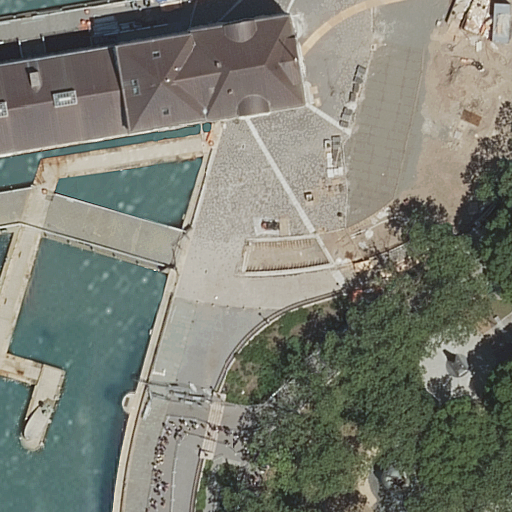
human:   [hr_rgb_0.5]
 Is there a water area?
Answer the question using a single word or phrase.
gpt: yes

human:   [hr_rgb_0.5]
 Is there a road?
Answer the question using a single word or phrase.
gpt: yes

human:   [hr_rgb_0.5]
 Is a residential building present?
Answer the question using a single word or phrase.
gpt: yes

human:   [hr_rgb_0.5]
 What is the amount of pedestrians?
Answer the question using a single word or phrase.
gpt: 10

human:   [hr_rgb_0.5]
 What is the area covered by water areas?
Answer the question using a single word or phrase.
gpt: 1293m2

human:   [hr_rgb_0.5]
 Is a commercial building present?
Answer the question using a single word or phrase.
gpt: no

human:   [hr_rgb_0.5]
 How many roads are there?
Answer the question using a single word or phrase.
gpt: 6

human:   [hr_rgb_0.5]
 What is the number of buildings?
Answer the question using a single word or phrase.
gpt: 1

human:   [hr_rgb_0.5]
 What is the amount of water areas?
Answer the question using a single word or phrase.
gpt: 1

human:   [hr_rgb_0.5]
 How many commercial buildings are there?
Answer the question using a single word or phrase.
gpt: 0

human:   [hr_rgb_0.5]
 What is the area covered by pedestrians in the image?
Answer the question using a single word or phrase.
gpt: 6470m2

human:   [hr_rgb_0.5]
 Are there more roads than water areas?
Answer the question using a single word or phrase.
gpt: yes

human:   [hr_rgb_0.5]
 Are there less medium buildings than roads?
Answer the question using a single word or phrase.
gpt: yes

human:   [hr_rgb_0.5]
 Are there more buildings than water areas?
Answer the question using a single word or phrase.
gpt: no

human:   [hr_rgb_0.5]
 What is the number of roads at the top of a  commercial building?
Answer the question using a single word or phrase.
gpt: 0

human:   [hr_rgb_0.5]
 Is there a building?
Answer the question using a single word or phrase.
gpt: yes

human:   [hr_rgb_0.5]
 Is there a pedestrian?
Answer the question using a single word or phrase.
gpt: yes

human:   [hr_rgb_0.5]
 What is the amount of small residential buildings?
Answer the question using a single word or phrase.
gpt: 0

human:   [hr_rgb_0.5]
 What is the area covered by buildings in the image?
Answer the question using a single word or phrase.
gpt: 1279m2

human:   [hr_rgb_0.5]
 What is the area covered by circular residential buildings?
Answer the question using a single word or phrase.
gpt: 0m2

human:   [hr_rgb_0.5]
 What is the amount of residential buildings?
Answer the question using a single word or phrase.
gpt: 1

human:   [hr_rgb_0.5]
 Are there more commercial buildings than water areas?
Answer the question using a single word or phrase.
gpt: no

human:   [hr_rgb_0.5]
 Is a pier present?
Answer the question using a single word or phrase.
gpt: yes

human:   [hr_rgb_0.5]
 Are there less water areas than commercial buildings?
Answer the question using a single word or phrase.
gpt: no

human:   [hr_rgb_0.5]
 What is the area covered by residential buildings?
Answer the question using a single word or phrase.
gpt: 1279m2

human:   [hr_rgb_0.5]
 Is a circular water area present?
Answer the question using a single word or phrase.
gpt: no

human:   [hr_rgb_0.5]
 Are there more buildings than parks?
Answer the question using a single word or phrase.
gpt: no

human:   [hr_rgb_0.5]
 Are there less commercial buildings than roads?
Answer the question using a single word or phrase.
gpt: yes

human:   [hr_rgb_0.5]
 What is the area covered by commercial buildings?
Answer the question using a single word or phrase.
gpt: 0m2

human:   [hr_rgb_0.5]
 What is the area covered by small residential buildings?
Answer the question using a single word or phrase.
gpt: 0m2

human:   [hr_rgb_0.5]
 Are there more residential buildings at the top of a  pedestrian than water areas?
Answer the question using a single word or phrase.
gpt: no

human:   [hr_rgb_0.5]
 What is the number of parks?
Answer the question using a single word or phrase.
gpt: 9

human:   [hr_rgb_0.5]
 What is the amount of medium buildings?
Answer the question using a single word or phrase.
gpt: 0

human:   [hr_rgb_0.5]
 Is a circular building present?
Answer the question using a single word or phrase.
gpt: no

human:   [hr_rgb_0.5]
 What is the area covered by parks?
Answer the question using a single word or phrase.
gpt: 5248m2

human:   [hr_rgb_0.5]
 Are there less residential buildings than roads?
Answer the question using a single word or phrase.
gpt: yes

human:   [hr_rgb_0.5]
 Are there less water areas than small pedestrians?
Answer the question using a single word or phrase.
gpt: yes

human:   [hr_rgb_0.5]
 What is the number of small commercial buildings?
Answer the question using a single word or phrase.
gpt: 0

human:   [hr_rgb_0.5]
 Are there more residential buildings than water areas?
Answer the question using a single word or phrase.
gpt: no

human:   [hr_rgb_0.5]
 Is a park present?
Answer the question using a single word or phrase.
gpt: yes

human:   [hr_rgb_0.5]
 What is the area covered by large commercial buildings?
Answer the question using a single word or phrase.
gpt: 0m2

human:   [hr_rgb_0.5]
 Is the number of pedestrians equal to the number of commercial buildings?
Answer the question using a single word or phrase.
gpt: no

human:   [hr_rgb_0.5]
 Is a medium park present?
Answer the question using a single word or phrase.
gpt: yes

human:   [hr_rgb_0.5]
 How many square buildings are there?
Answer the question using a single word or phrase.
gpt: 0

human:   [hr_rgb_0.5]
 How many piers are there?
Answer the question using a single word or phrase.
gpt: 1

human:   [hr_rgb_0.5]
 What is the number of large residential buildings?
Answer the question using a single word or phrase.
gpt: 1

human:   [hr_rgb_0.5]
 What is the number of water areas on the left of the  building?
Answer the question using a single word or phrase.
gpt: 0

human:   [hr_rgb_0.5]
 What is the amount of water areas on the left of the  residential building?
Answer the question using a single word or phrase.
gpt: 0

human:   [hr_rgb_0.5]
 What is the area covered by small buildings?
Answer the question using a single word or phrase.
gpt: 0m2

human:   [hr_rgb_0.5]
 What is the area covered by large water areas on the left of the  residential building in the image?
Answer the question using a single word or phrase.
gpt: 0m2

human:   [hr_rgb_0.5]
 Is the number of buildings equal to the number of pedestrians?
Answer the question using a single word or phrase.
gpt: no

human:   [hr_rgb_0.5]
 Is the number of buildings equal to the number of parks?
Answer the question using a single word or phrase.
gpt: no

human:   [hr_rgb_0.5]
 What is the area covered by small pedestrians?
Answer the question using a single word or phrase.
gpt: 131m2

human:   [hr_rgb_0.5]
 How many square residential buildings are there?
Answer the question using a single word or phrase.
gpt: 0

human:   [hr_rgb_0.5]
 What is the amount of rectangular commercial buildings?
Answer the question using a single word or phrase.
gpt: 0

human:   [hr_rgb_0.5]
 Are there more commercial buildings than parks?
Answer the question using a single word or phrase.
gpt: no

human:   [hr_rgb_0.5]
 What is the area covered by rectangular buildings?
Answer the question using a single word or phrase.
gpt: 0m2

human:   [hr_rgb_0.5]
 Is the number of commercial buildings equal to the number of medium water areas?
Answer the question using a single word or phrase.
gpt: yes

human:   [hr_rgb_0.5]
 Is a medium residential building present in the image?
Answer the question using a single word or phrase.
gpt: no

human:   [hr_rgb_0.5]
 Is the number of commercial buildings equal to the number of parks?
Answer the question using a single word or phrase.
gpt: no

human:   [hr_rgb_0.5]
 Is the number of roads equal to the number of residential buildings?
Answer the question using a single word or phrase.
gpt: no

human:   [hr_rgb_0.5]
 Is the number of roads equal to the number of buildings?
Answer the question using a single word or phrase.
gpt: no

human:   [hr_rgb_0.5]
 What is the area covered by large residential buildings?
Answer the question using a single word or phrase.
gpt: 1279m2

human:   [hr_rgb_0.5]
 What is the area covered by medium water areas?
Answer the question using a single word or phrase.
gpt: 0m2